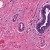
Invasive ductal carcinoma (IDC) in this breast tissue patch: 0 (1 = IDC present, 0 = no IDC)